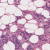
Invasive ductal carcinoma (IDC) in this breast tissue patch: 1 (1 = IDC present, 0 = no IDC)